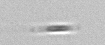
Label: Bacillariophyceae